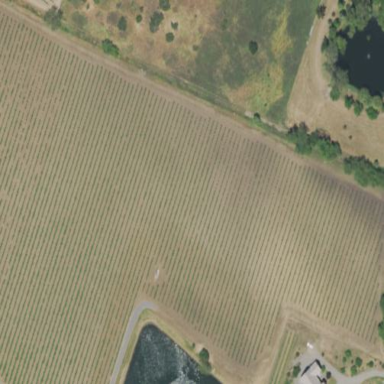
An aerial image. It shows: Vineyard with grape crops.